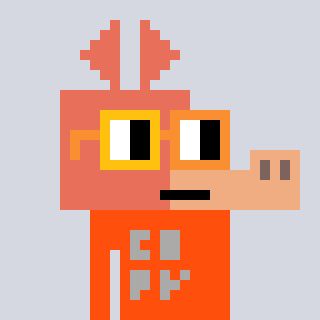
a pixel art character with square yellow and orange glasses, a aardvark-shaped head and a orange-colored body on a cool background